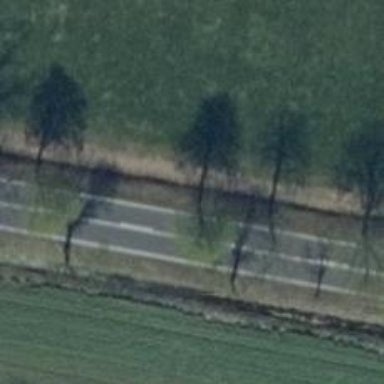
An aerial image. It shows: Row of deciduous broadleaved trees.